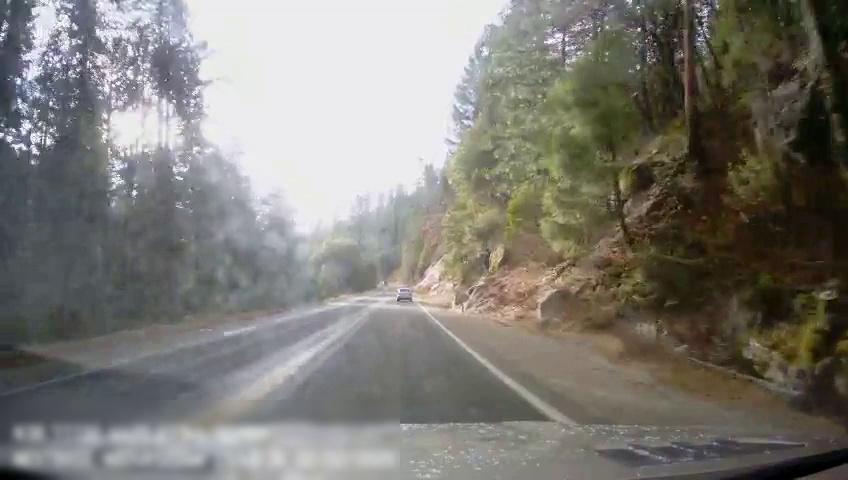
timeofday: Day
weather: Sunny
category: Drivable Space
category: Vehicles | Car
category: Lanes | Opposite Lane
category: Lanes | Current Lane
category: Lanes | Current Lane
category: Lanes | Current Lane